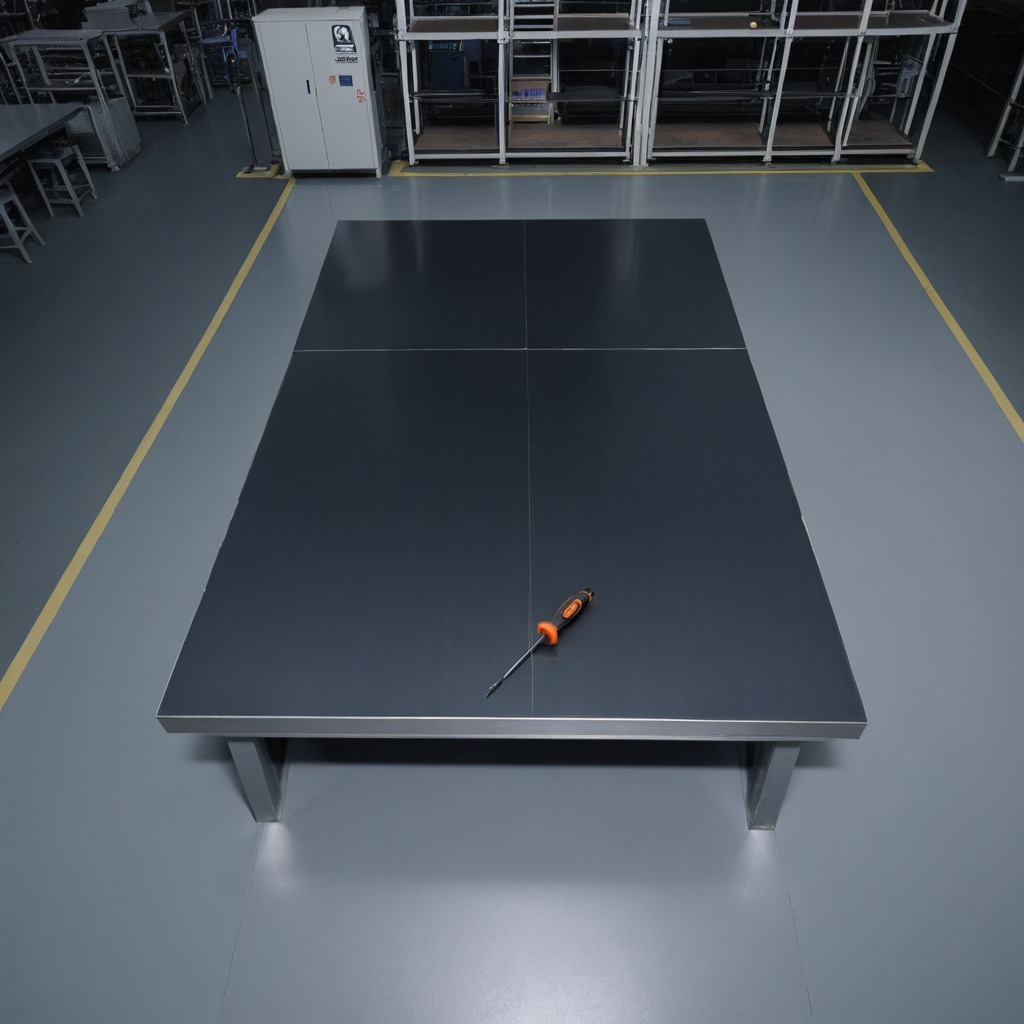
A screwdriver is lying on the tabletop.